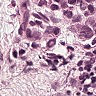
Metastatic tissue present: yes